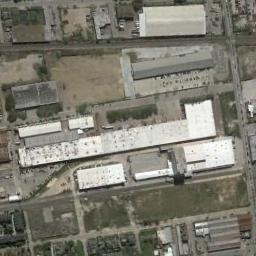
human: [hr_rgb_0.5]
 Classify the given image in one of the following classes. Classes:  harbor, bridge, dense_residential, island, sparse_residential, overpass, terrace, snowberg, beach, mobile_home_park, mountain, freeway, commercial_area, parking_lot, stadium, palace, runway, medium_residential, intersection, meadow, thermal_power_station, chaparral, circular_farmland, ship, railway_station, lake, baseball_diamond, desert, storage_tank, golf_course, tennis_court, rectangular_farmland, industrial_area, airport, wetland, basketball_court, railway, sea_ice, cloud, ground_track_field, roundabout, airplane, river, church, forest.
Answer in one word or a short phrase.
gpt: industrial_area